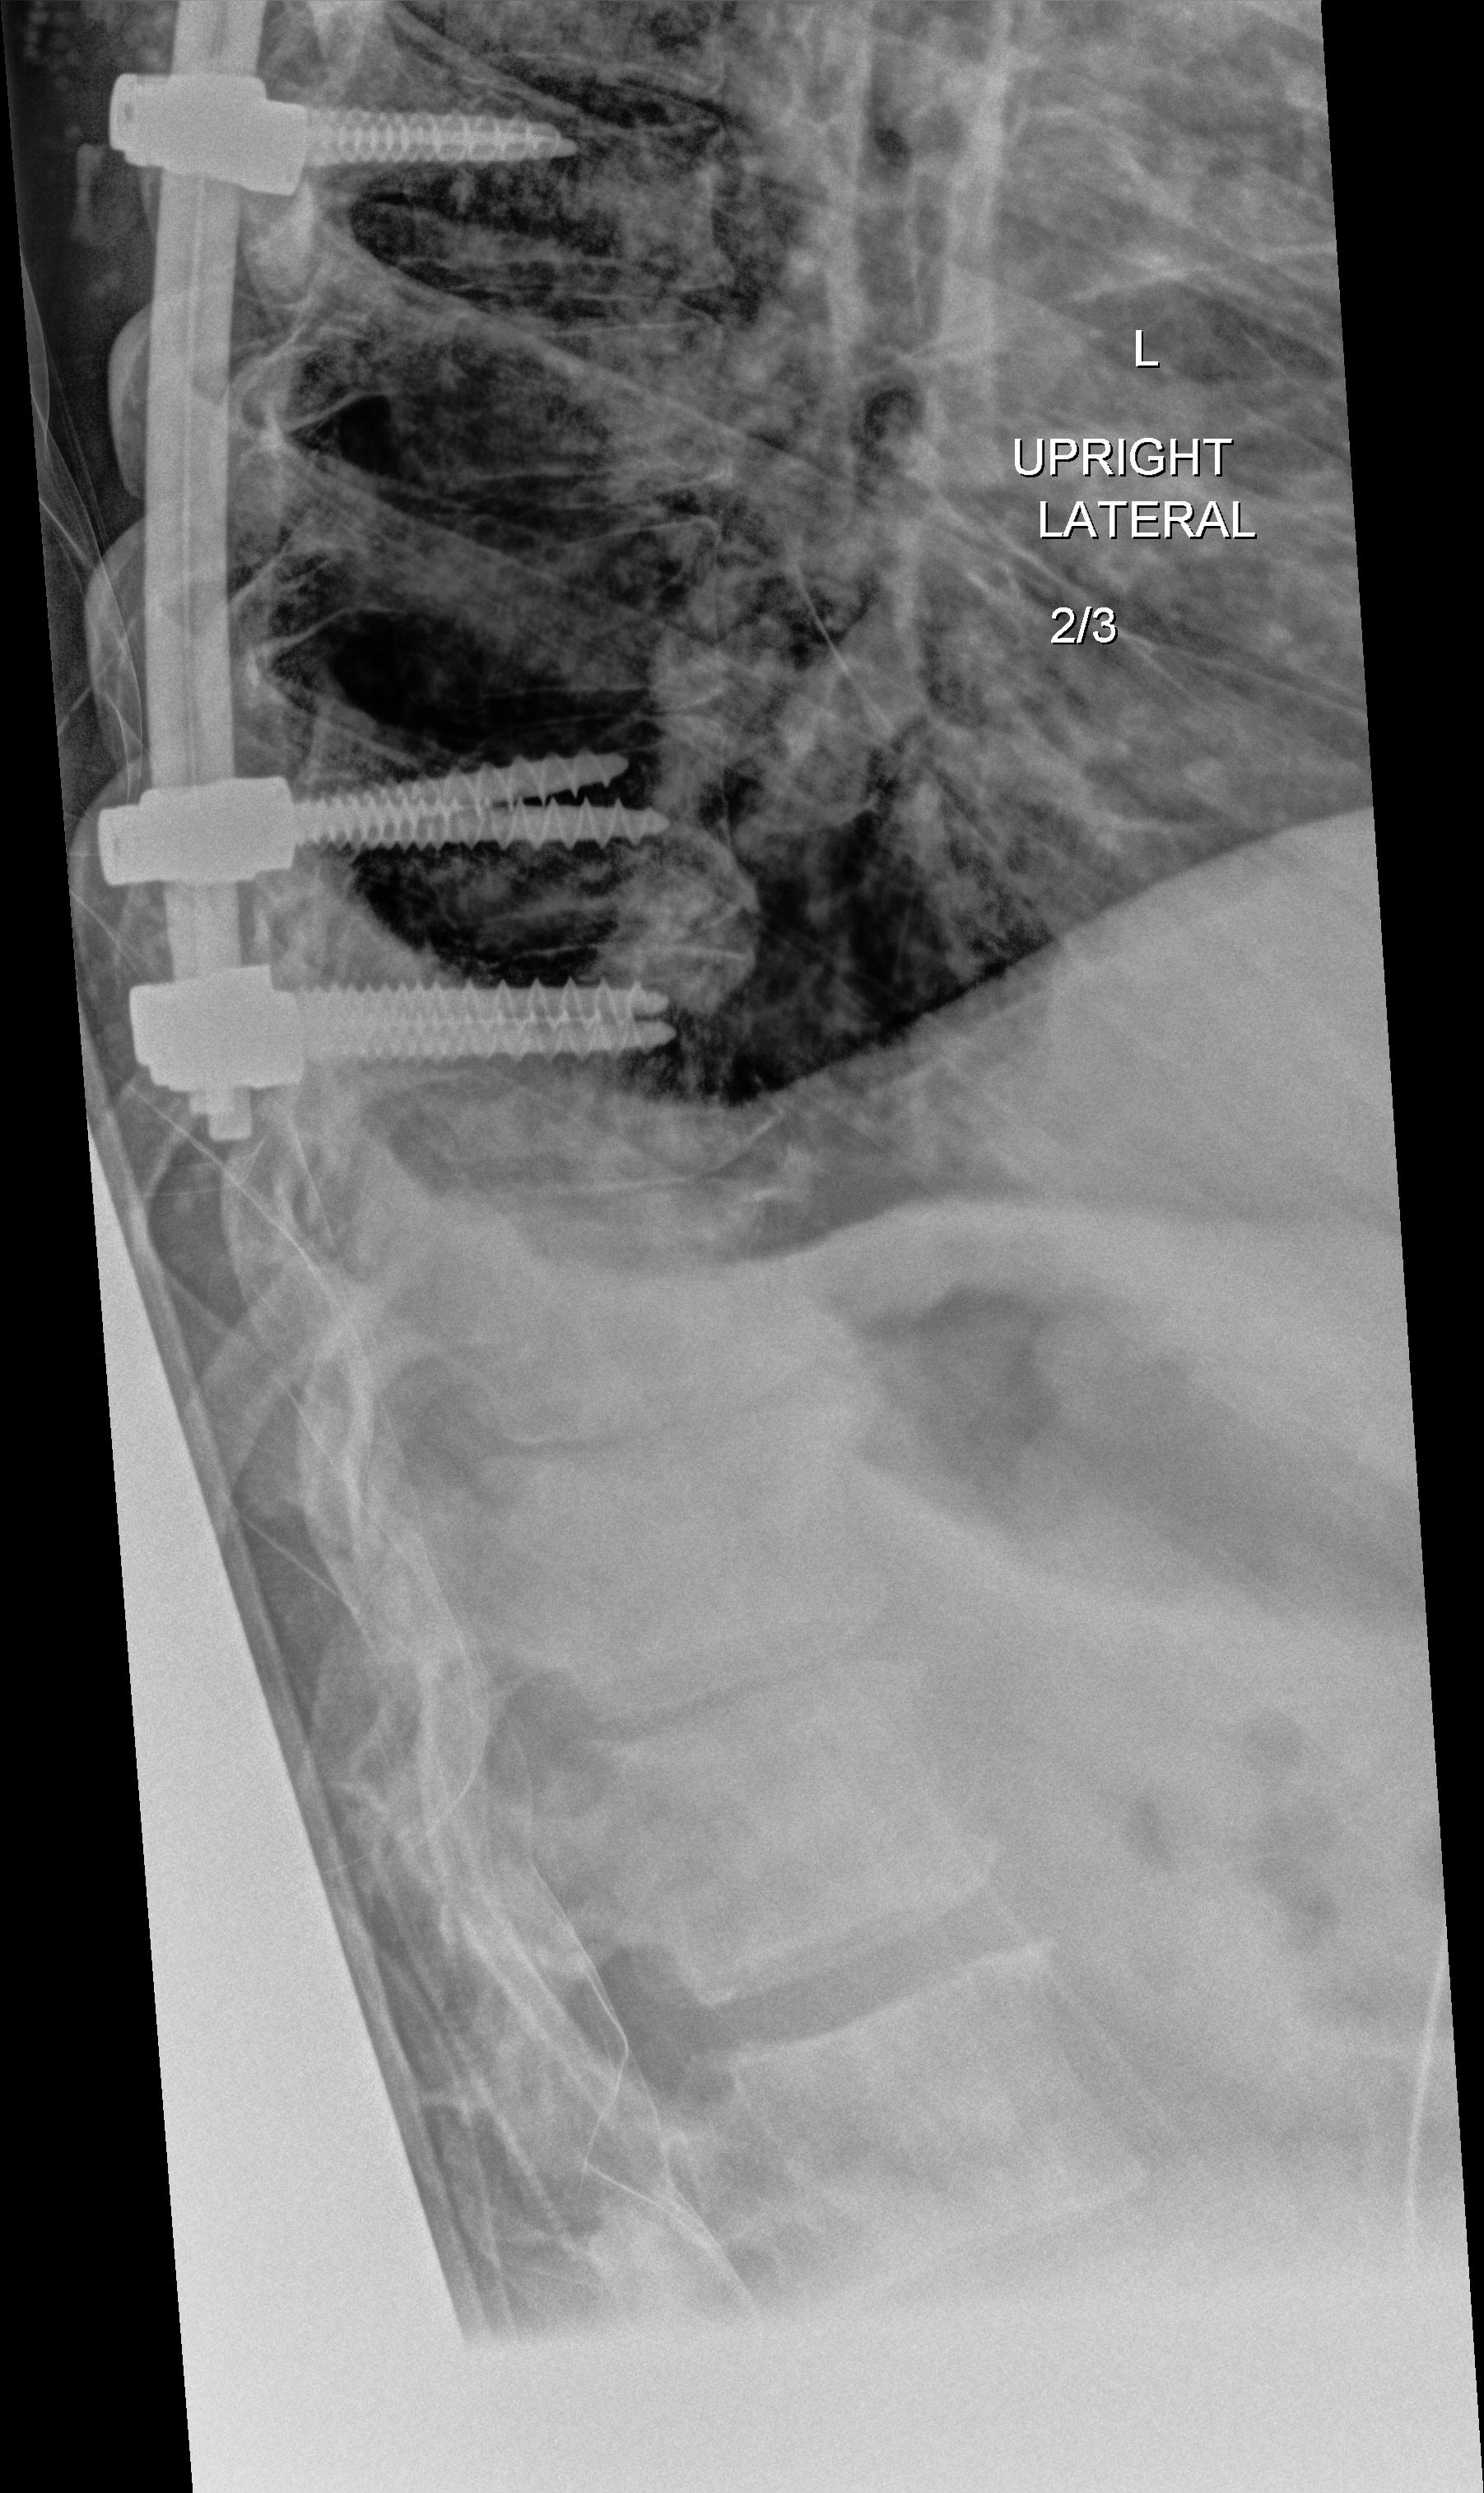
View: LATERAL
Implant manufacturer: medtronic solera